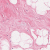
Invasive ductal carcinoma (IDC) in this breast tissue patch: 0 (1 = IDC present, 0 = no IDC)